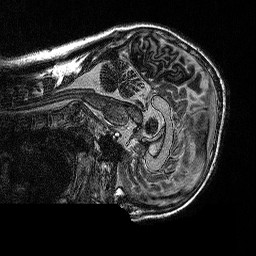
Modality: MP2RAGE
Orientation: sagittal
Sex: male
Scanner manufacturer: siemens
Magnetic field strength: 3 T
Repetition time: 5 s
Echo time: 0.00292 s